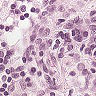
Metastatic tissue present: no